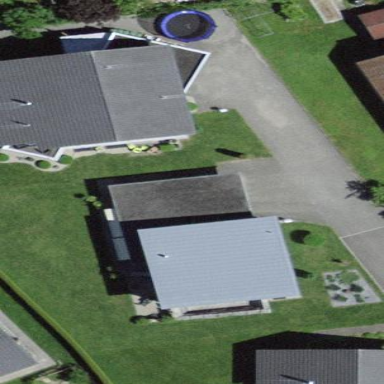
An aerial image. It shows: Residential building.